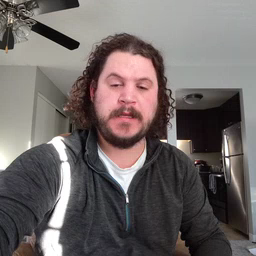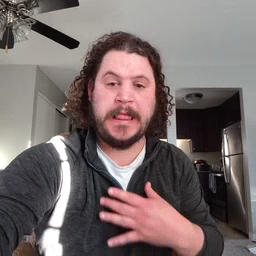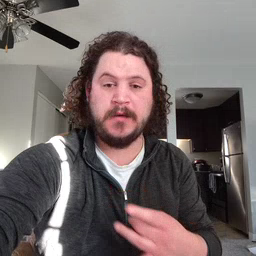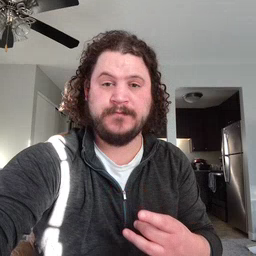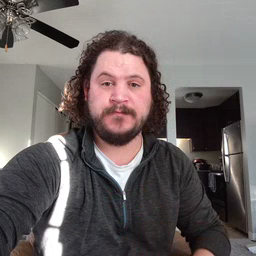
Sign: like